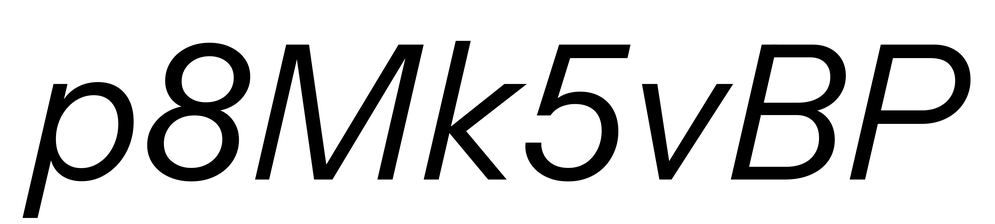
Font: InstrumentSans-Italic_Italic